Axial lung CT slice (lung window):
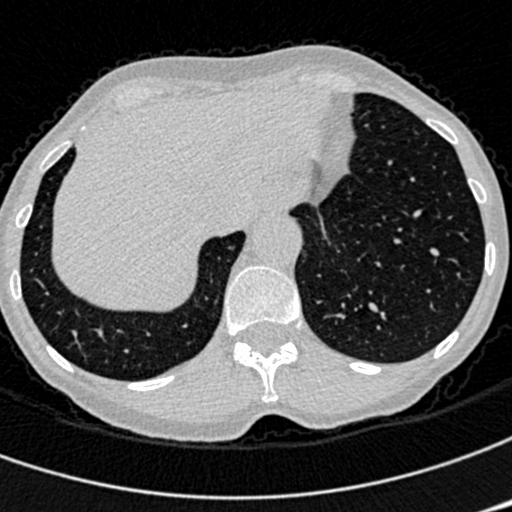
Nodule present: no